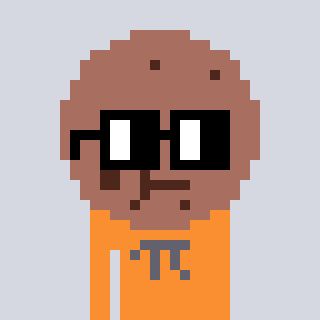
a pixel art character with square black glasses, a cookie-shaped head and a orange-colored body on a cool background